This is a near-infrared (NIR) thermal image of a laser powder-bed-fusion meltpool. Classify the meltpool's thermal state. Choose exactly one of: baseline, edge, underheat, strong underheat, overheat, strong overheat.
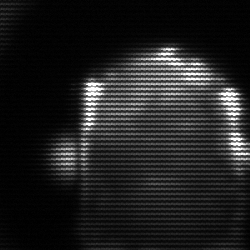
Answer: baseline